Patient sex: M
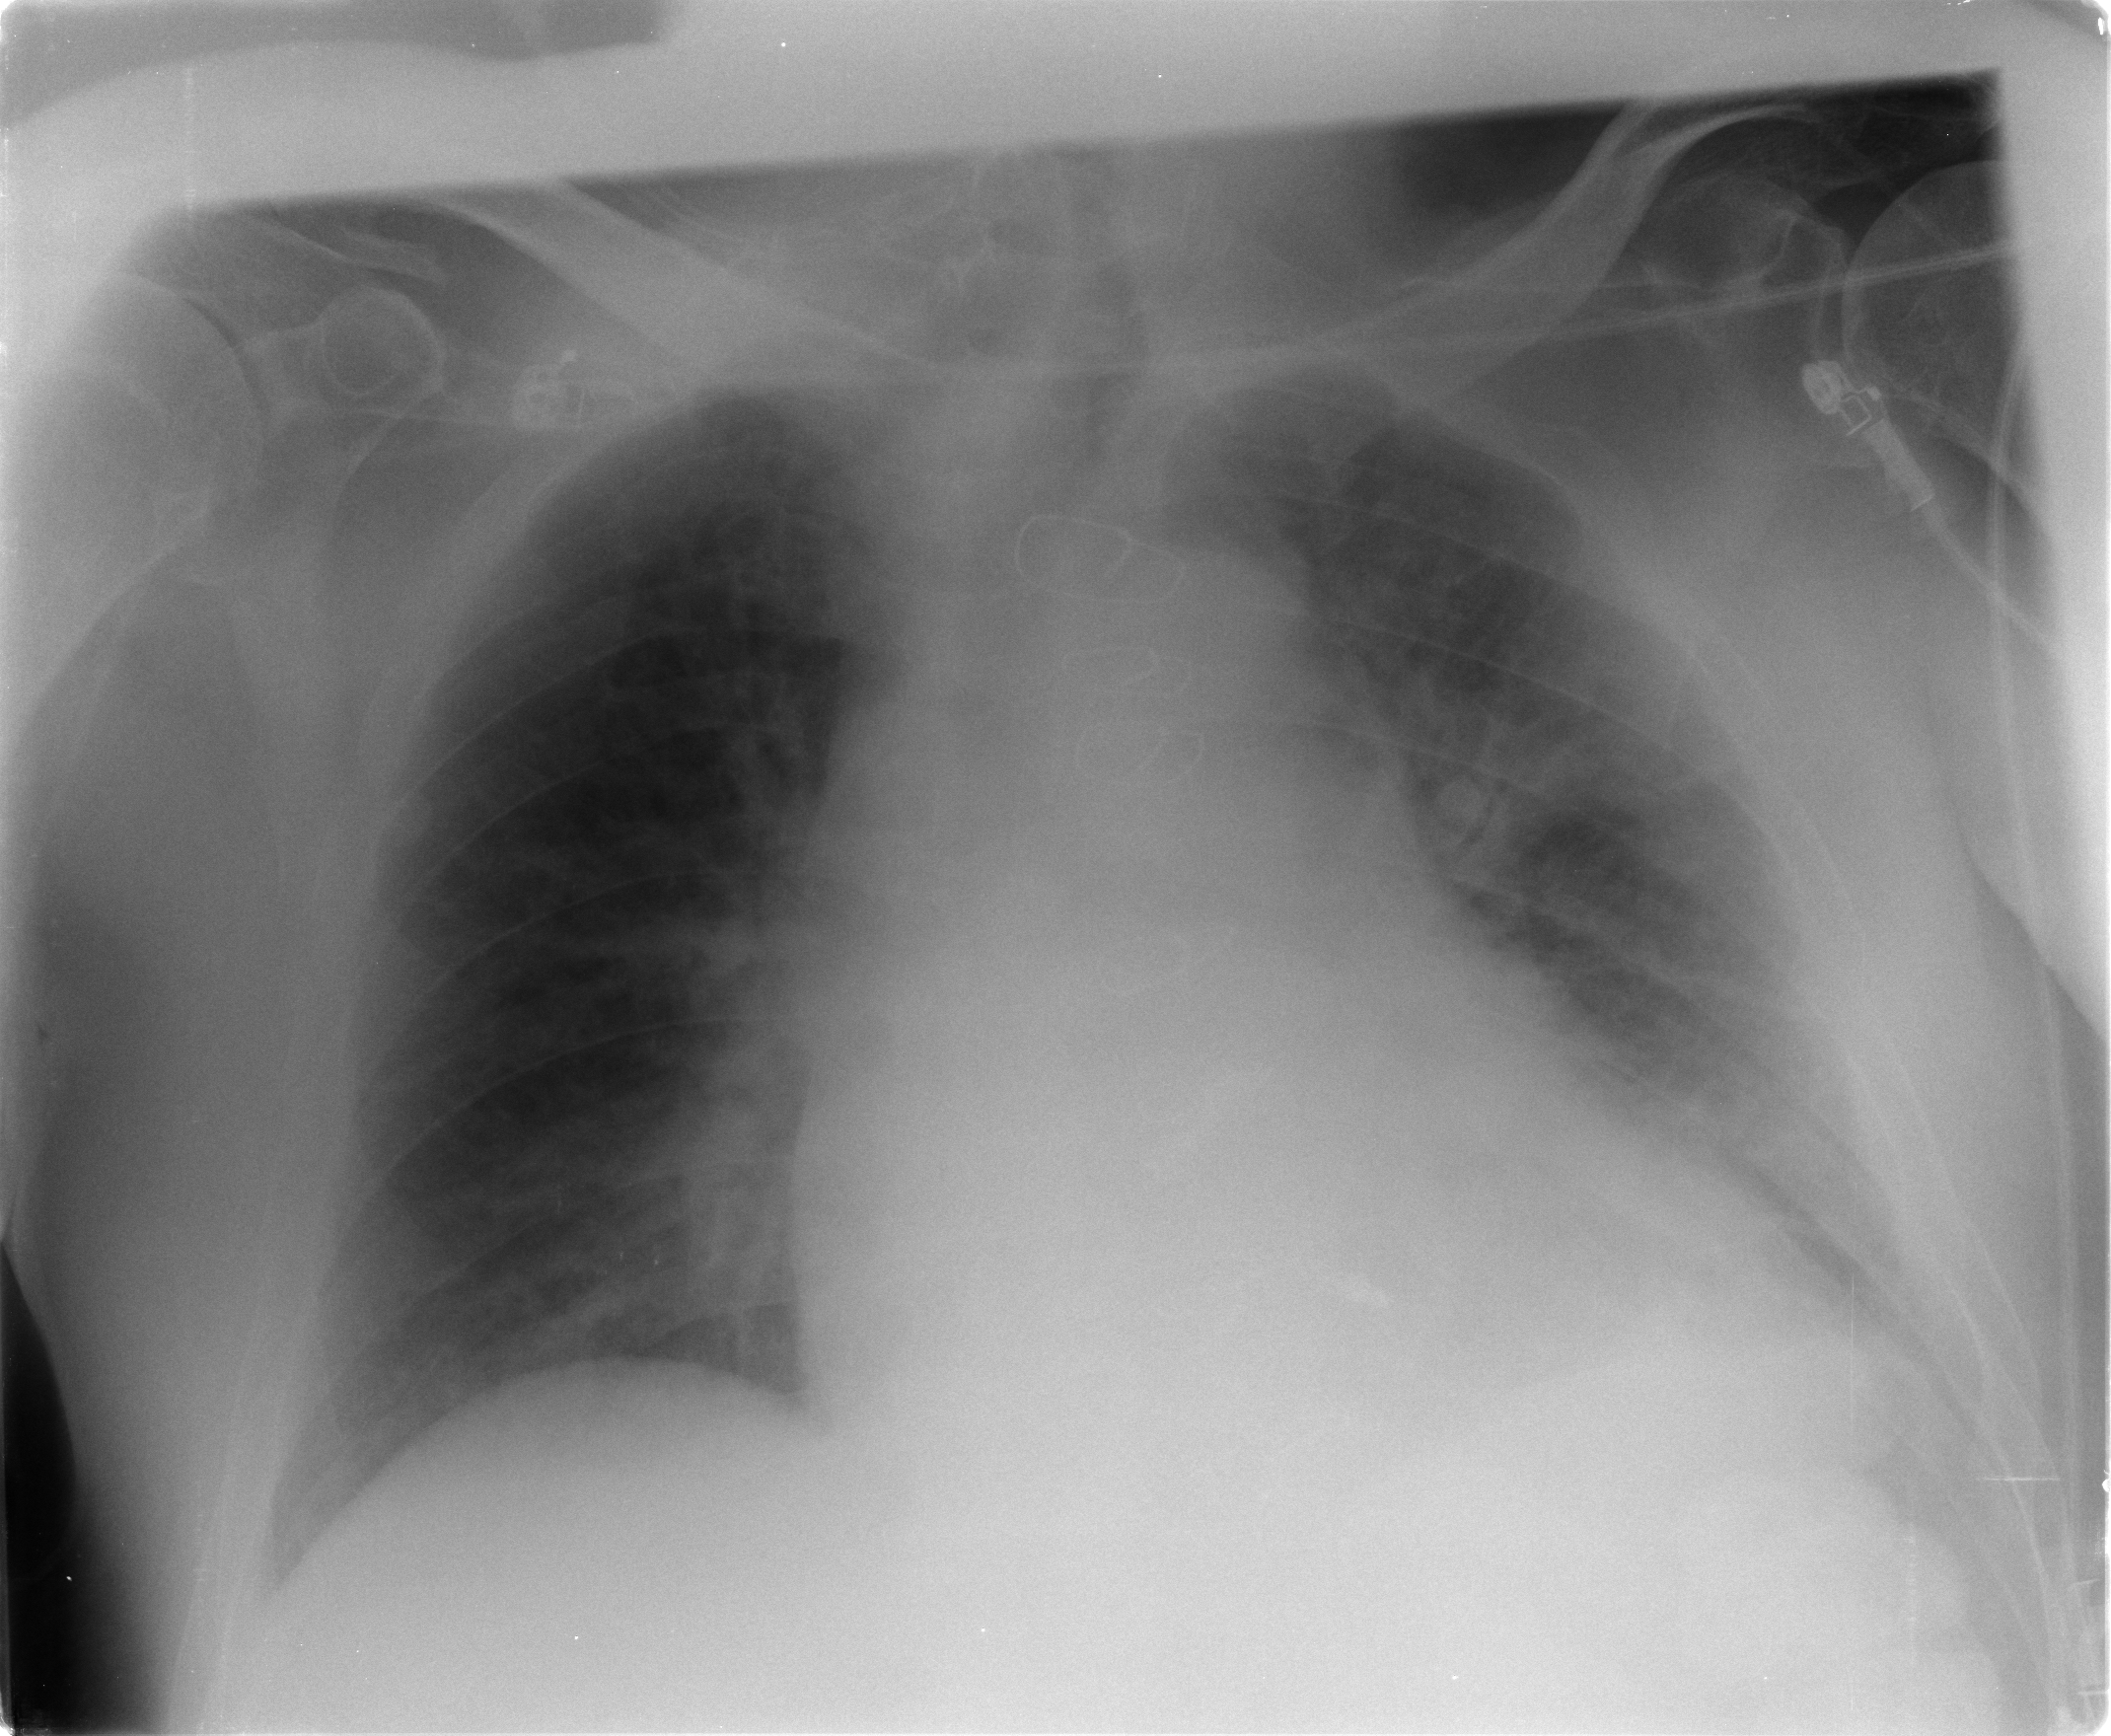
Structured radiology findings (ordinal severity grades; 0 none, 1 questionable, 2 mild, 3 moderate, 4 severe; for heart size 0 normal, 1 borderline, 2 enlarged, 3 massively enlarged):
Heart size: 2
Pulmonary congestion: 3
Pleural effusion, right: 0
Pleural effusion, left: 0
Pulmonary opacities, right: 2
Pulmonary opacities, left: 2
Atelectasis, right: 2
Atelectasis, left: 2